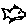
Label: fish